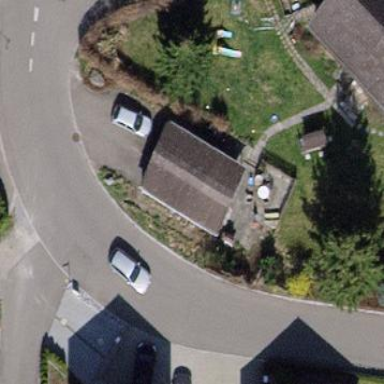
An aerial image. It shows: Garage.